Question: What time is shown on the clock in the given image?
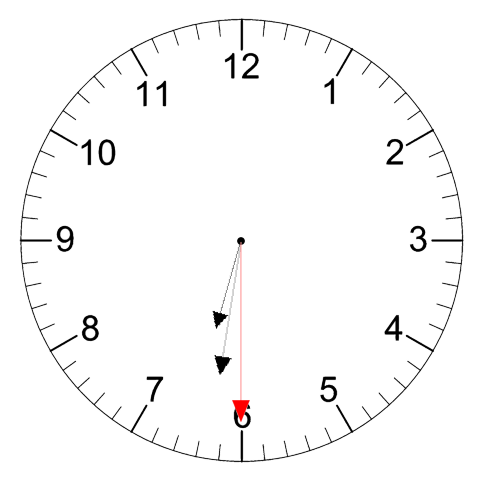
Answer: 06:31:30